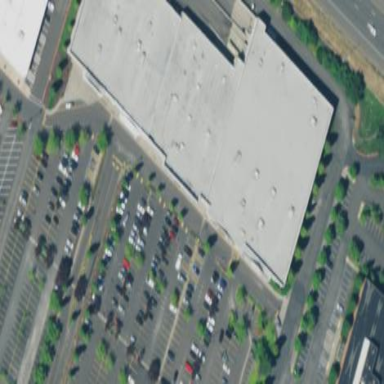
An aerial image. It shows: Department store building.